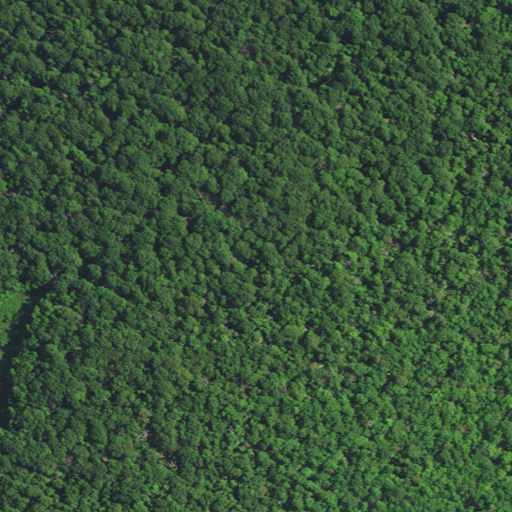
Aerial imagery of ridge(s) in West Virginia named South Branch Mountain containing deciduous forest and mixed forest